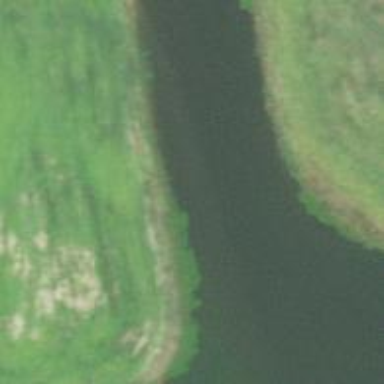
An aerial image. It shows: Beautiful river scene.